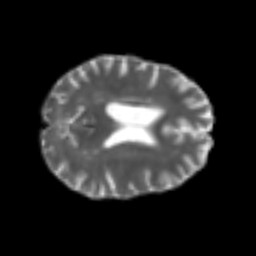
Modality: T2w
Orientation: axial
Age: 53
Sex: male
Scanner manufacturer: siemens
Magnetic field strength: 3 T
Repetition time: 4.987 s
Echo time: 0.0792 s